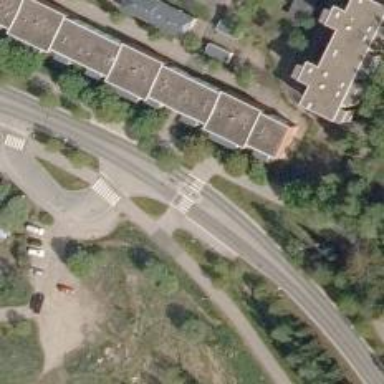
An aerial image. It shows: Crossing on asphalt cycleway.